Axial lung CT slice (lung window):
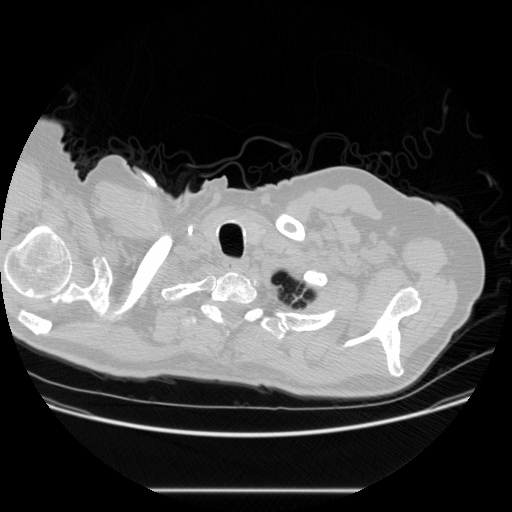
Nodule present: no